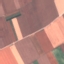
Land use / land cover class: AnnualCrop